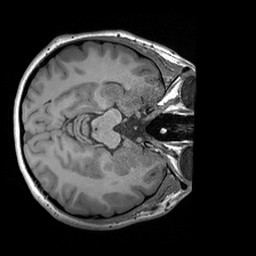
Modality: T1w
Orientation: axial
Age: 19
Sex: female
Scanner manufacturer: siemens
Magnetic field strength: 3 T
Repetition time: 1.6 s
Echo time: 0.00236 s